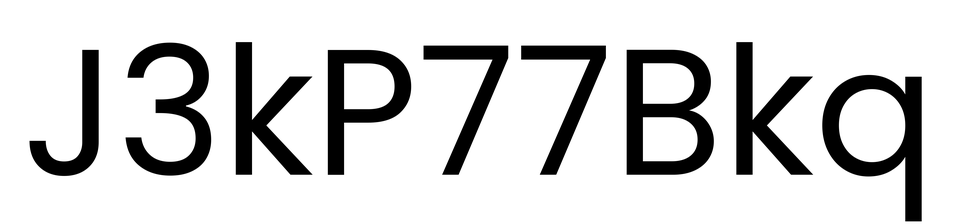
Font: Poppins-Regular